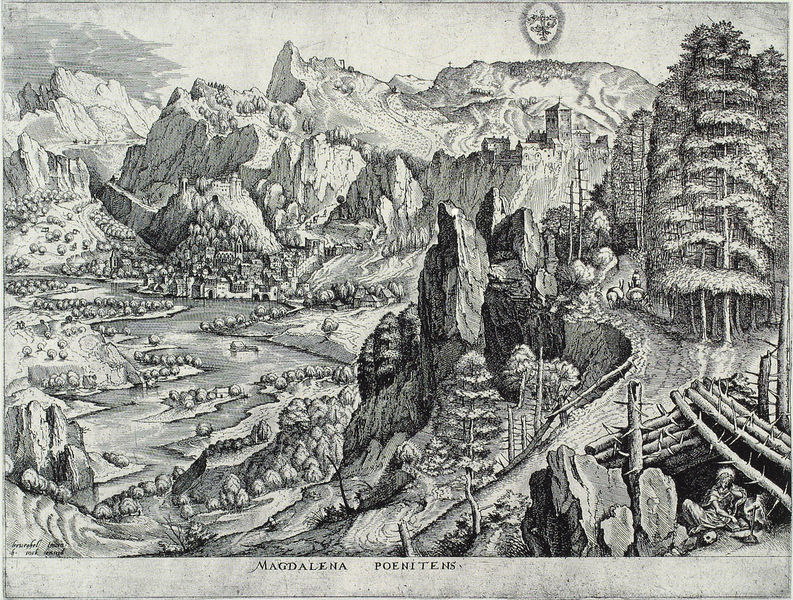
Titel: Magdalena Poenitens (Nach Pieter Bruehel d. Ä.)
Künstler: Johannes van Doetecum
Institution: Wien, Graphische Sammlung Albertina
Schlagwörter: baum, berg, felsen, himmel, wasser, baumstämme, bäume, fluss, landschaft, menschen, see, stadt, ufer, grau, schwarz, weiss, zeichnung, schloss, weg, steine, hütte, kirche, wald, esel, pferde, berge, gebirge, gipfel, dorf, mauer, tannen, stämme, panorama, burg, kreuz, alpen, festung, druck, stich, bleistift, wappen, nadelbäume, fichten, heiliger, heilige, heilig, kupferstich, magdalena, weisss, pass, mäander, lager, flussufer, eremit, breg, helig, peonitens